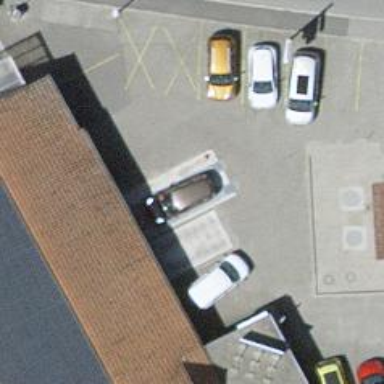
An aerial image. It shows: Charging station.